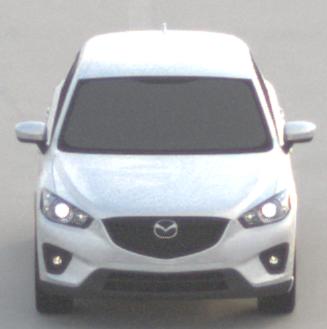
Make: Mazda
Model: CX-5 2.0 SKYACTIV-G 160
Detailed model: CX-5 (GH)
Model produced from: 2012/04
Model produced until: 2015/02
Doors: 5
Color: white
Road condition: dry road
Daytime: sunrise or sunset
Contrast: low contrast